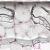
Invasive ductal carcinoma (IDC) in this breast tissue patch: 0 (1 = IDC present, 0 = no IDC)